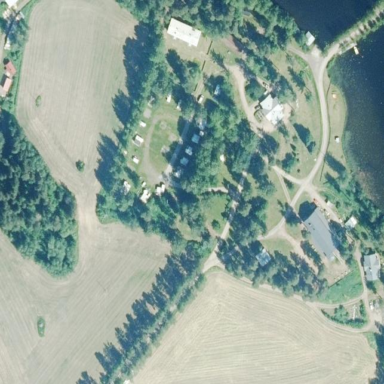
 ideal for outdoor enthusiasts and travelers."